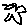
Label: star